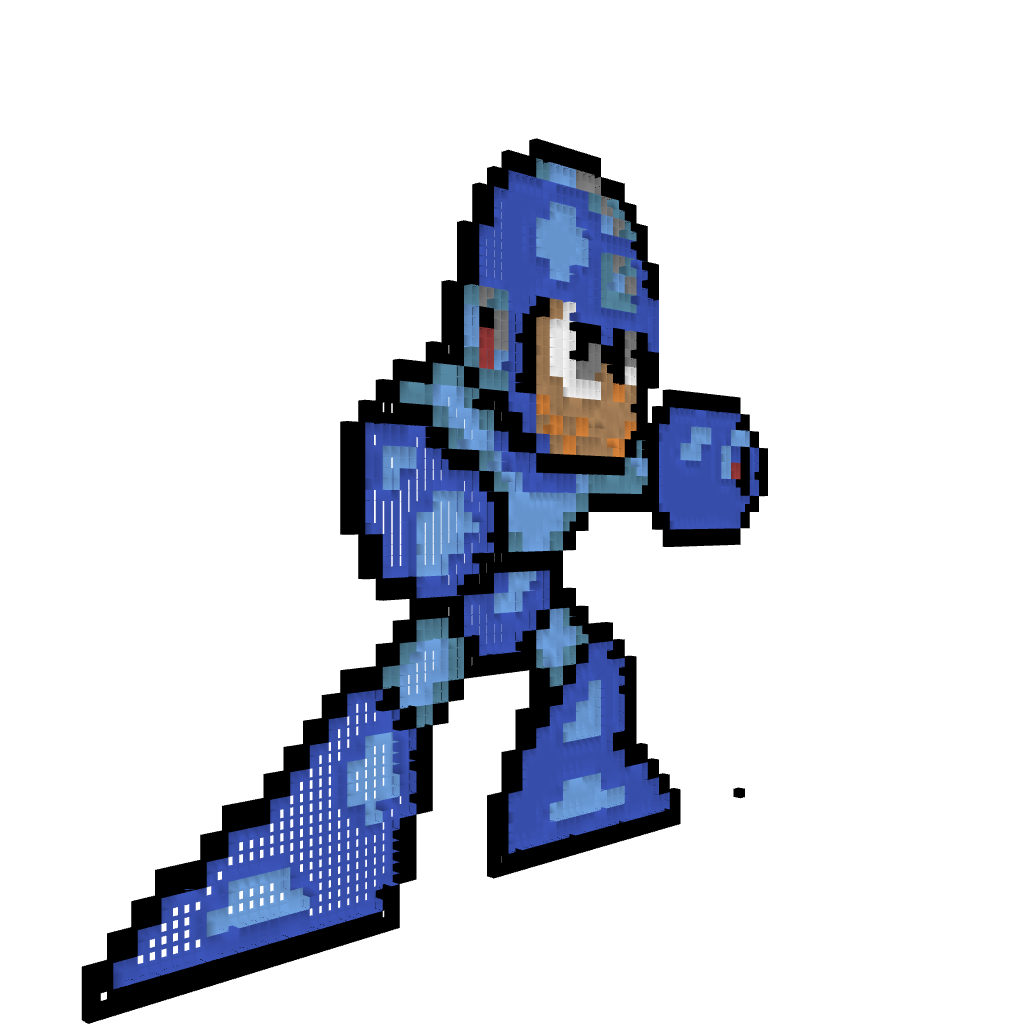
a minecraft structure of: Mega man high quality